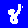
Digit: 8